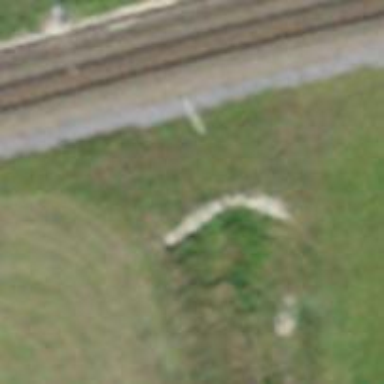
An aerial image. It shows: Tunnel.